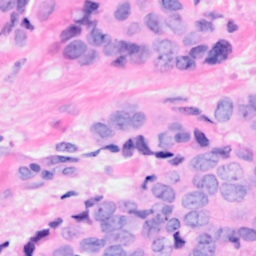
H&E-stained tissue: Breast